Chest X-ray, PA view. Patient: 20 years old, sex M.
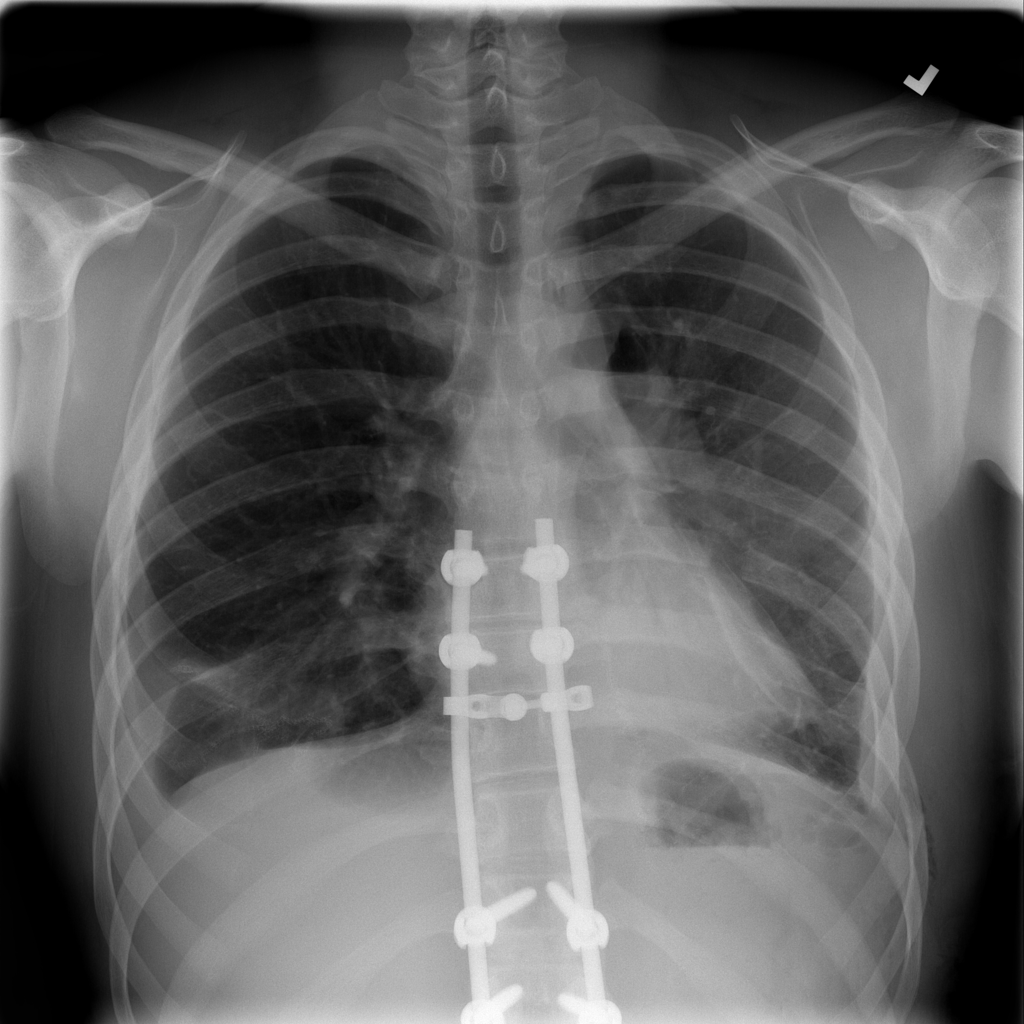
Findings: Effusion, Pneumothorax